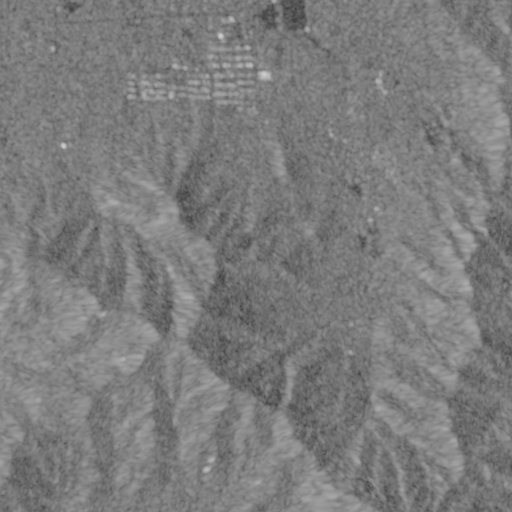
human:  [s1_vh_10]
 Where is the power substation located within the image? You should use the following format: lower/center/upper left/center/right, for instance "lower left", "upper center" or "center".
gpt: The power substation is located in the lower left of the image.
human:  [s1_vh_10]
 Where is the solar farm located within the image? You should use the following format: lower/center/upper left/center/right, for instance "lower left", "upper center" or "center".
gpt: The solar farm is located in the lower center of the image.
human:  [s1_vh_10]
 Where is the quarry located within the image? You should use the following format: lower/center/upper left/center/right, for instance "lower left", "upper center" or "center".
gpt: There is no quarry in the image.

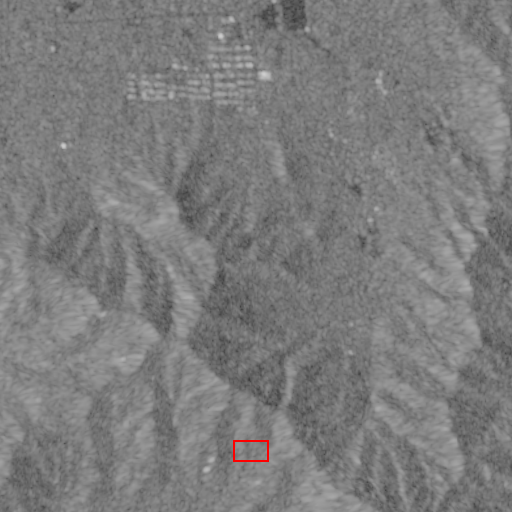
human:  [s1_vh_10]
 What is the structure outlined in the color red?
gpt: The structure outlined in red is a solar farm.
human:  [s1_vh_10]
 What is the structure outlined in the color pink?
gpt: There is no pink outline.